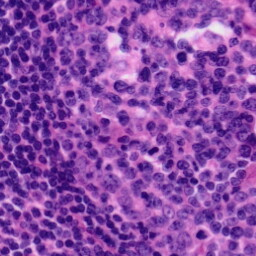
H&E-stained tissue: Tonsil